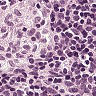
Metastatic tissue present: no